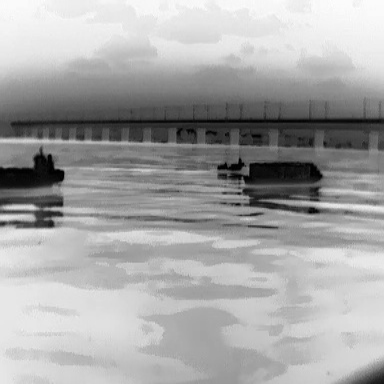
There is a liner in the infrared image.